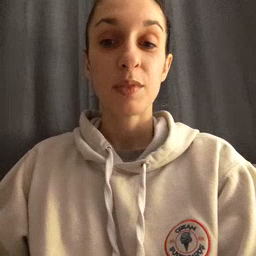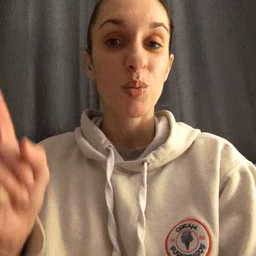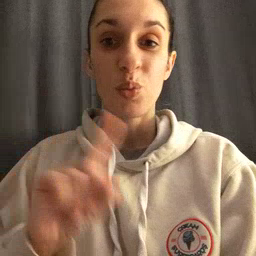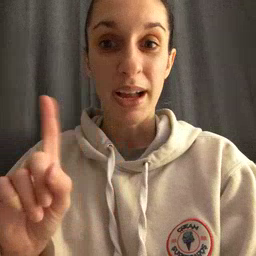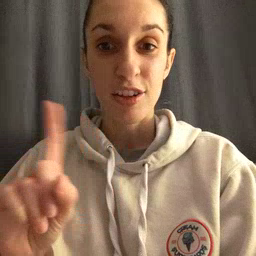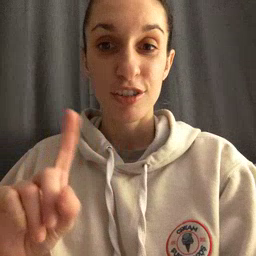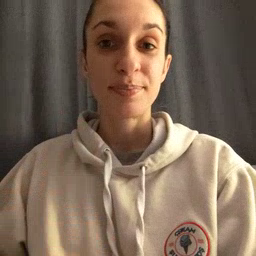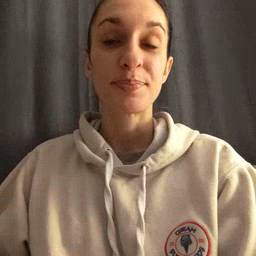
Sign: where